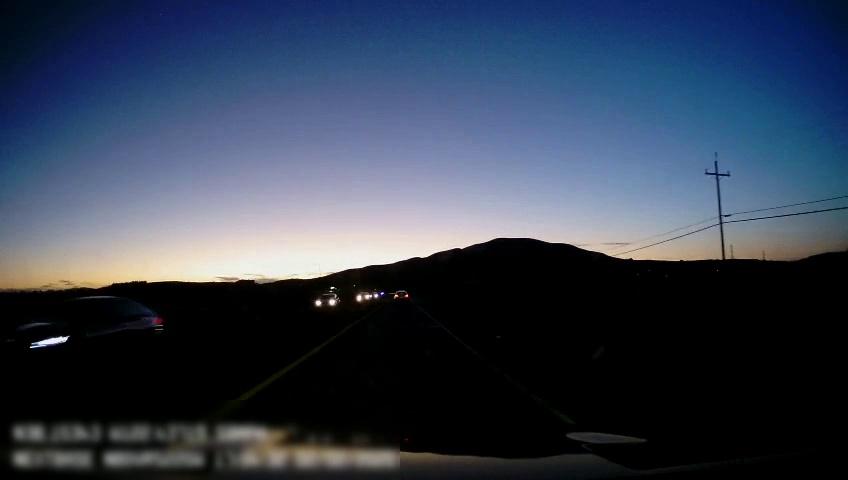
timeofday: Dusk/Dawn/Twilight
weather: Other
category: Drivable Space
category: Vehicles | Car
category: Vehicles | Car
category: Vehicles | Car
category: Vehicles | Car
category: Lanes | Current Lane
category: Lanes | Current Lane